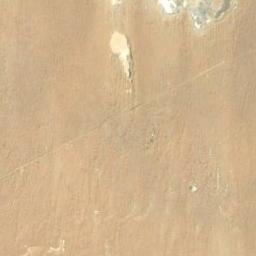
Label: desert